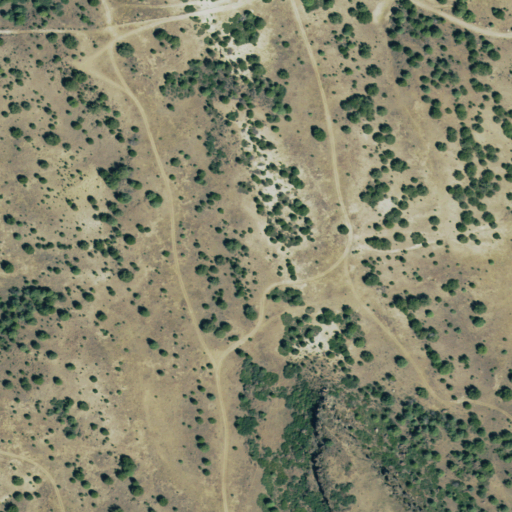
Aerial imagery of gap in Colorado named Cotton Gap containing shrub, evergreen forest, and grassland